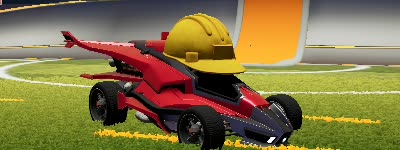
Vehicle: aftershock